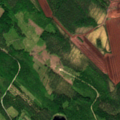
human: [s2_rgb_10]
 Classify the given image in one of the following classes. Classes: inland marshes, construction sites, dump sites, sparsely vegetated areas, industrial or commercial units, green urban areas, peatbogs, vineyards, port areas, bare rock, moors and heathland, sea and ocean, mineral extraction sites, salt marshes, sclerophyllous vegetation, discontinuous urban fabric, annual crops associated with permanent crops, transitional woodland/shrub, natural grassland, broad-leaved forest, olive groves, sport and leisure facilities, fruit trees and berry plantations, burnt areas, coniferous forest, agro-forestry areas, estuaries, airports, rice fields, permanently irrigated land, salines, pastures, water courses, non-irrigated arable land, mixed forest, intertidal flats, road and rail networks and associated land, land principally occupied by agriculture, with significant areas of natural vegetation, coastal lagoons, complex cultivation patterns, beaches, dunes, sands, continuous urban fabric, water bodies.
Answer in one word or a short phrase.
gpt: coniferous forest, mixed forest, peatbogs, water bodies